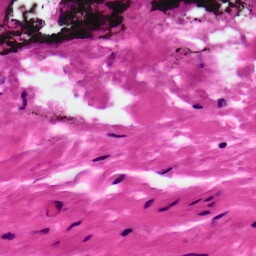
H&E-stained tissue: Ovarian